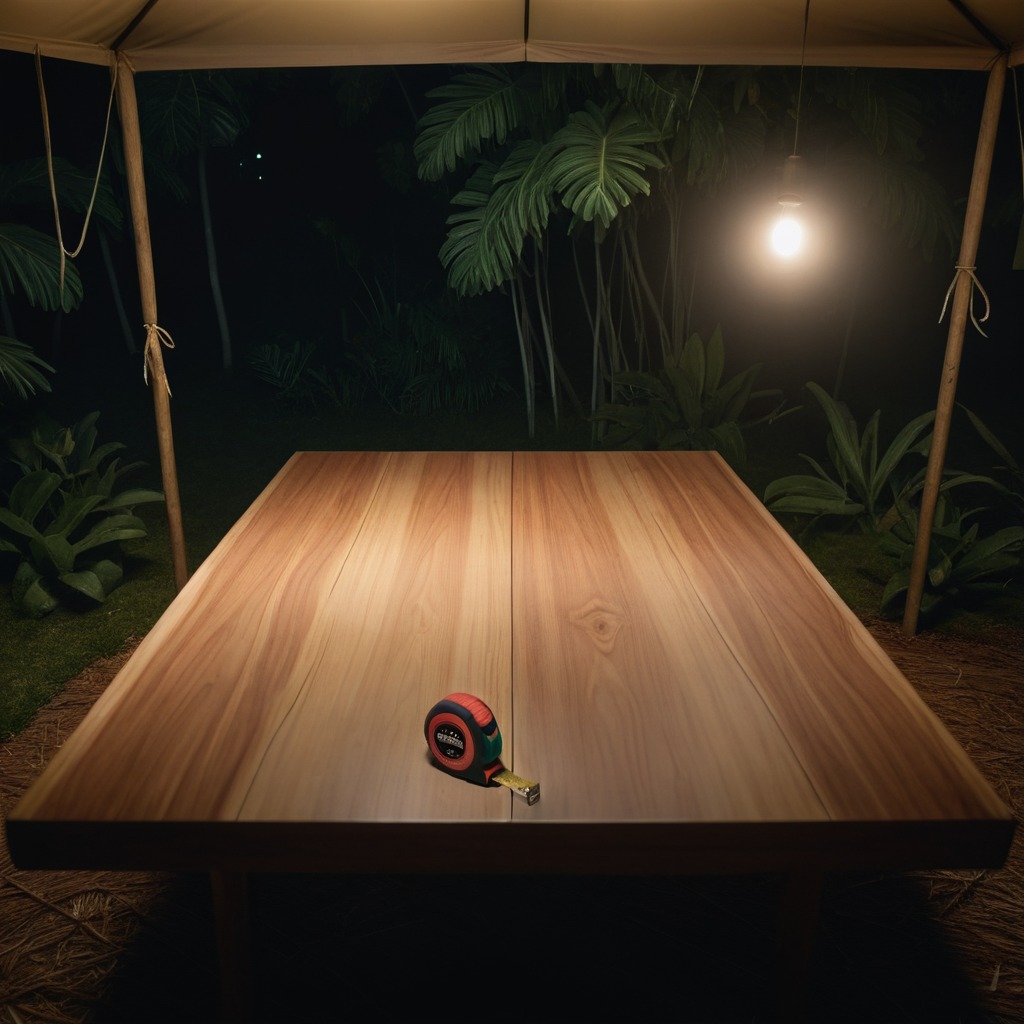
A measuring tape is lying on the wooden table.